Question: I'm new to CoreData, and my problem is that i want to make an NSManagedObject from a ViewController Class that has a table view, basically i want to save an object inside a tableView "every time the user adds a cell", but that ViewController is presented from a tableview menu, "object at index", the question is, how can i save data for that
ViewController from my AppDelegate? or how can i access that ViewController From my AppDelegate...
Here's an image of my Storyboard and somehow explaining what I'm trying to achieve.

Thanks!!
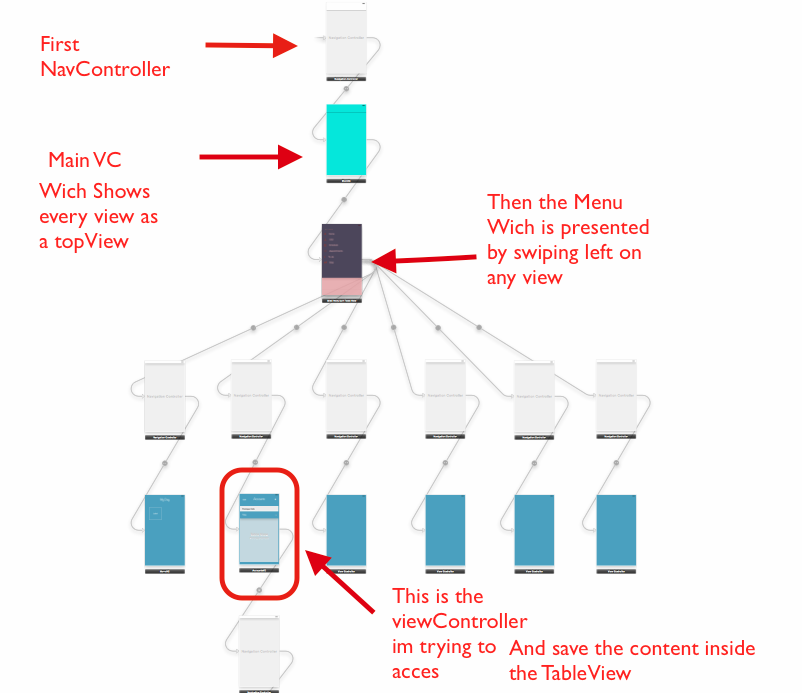
Answer: I've read through your question ten times and i don't seem to be understanding it fully.
From what i understand you want to save the data into core data from the bottom tableviewcontroller which is a UIViewController with an UITableView as a subview.
I don't see how that should be difficult unless i understood the problem wrong.
The basic Xcode template for an iOS project using Core Data implements the initialization within the app delegate but relying on the app delegate as a connector is something i don't do. I always abstract that information into a singleton which can be accessed from any class that implements that logic.
Also the basic Xcode template for a core data project also contains logic for adding entries within the tableview so i would recommend looking at that.
If you want specific example source code i can do that but i recommend looking at the core data template.